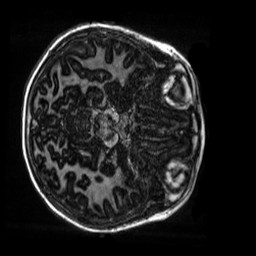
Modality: MP2RAGE
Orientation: axial
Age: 9
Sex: female
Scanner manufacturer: siemens
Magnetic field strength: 3 T
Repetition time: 4 s
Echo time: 0.00303 s